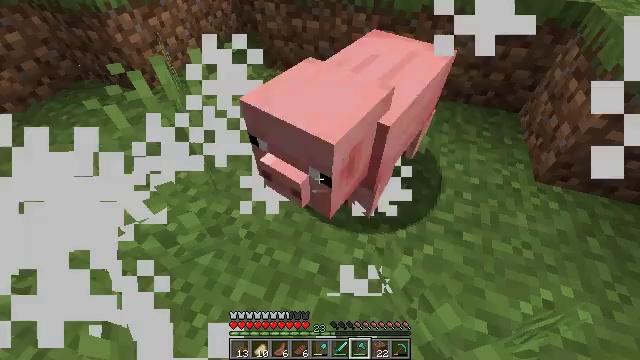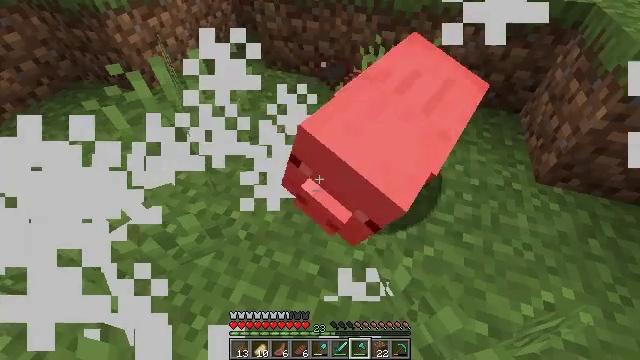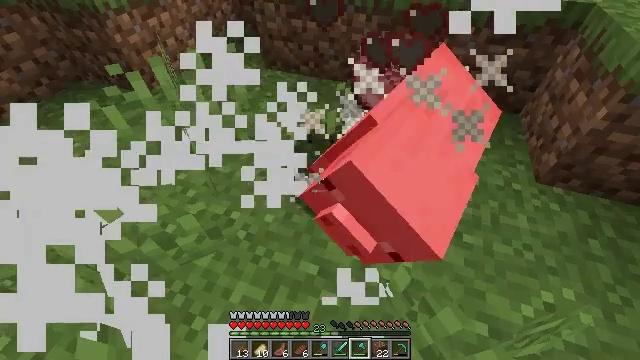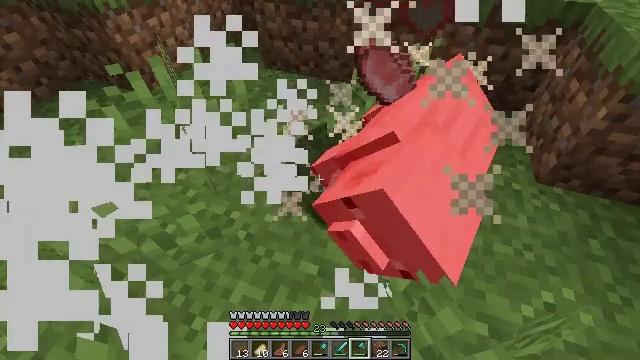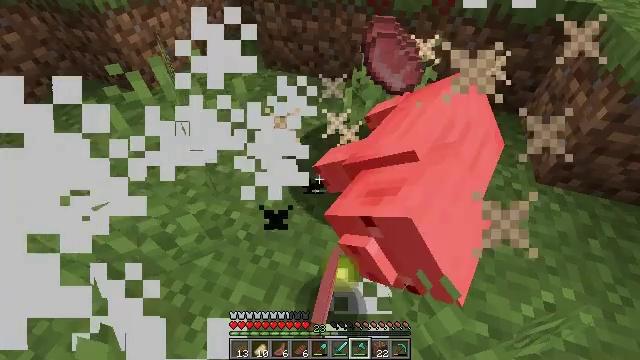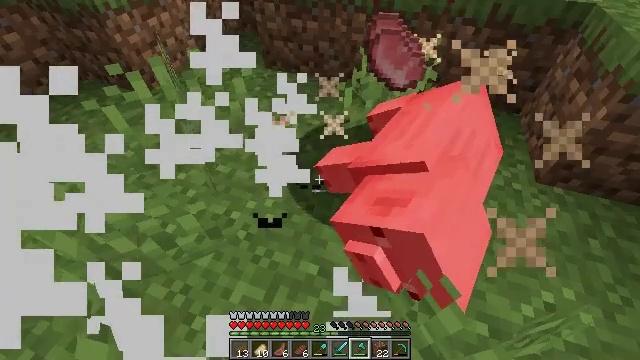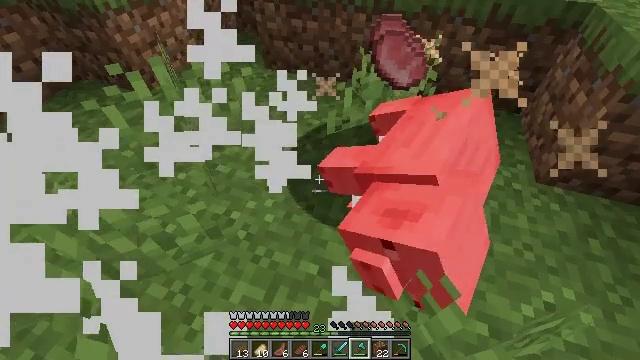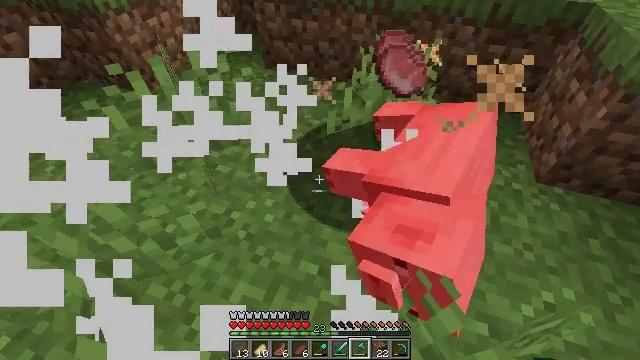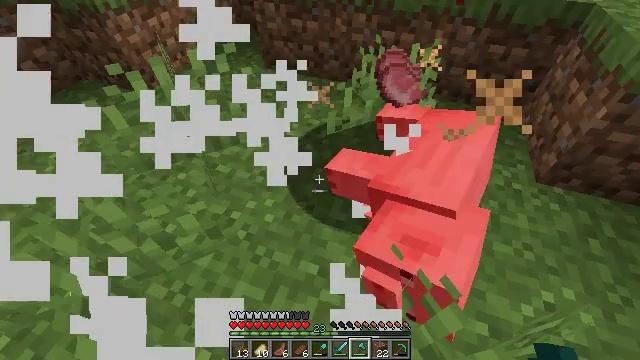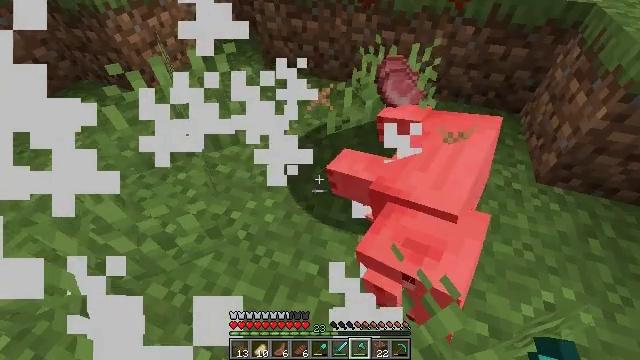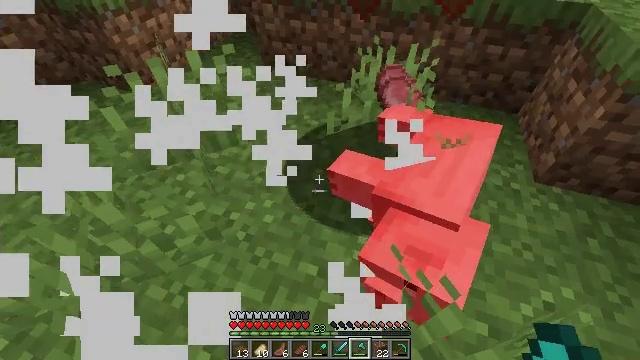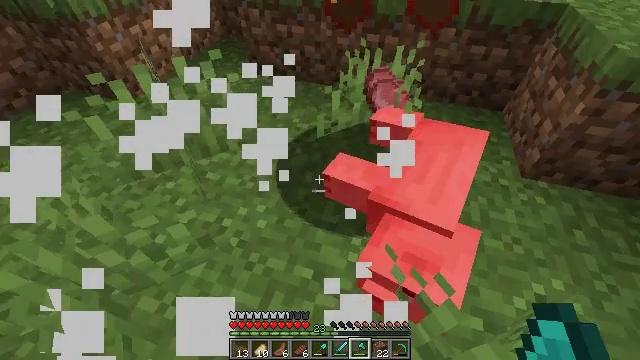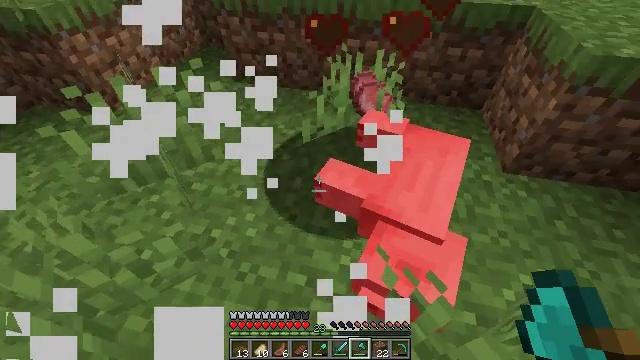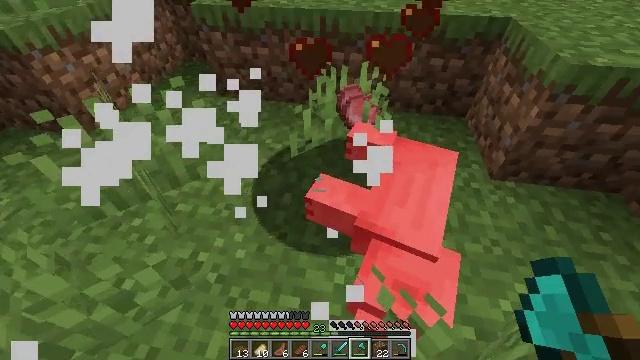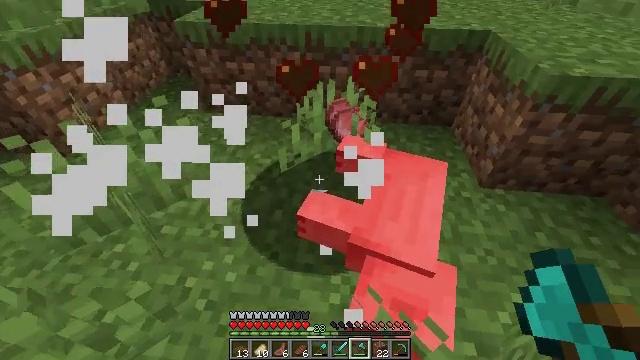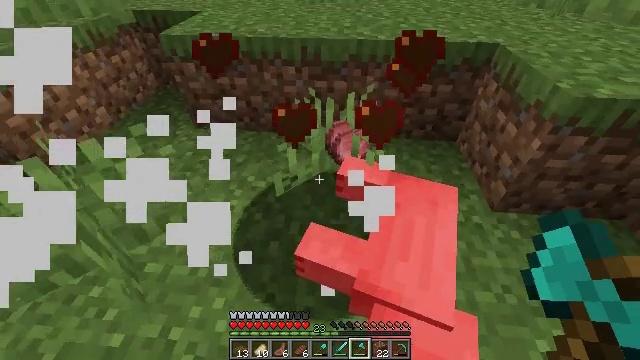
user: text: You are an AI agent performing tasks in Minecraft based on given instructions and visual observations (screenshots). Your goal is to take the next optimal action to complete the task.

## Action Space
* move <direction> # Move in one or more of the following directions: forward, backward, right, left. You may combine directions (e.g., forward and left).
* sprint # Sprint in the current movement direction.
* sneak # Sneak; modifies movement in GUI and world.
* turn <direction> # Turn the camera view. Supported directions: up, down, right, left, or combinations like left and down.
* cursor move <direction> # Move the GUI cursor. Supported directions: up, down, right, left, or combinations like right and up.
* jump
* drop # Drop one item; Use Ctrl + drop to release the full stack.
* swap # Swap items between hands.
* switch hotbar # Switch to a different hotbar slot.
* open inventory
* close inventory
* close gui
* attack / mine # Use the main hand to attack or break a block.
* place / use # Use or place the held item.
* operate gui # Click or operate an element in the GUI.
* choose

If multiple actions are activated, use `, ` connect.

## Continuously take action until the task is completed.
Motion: motion action
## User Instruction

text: Collect fern using your hands.
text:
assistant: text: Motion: no_op
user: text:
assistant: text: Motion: no_op
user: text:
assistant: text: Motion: no_op
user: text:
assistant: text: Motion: no_op
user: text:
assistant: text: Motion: no_op
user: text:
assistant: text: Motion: no_op
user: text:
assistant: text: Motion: no_op
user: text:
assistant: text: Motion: no_op
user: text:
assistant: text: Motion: no_op
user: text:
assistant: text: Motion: no_op
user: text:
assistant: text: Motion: turn right
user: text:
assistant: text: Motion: turn right and up
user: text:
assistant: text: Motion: move forward, turn right and up
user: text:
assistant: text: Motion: move forward, turn right and up
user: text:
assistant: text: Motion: move forward, turn right
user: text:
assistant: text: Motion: move forward
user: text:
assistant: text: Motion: move forward
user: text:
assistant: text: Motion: move forward
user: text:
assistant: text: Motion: move forward
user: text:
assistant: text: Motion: move forward
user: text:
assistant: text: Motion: move forward
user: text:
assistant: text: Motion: no_op
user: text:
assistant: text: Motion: no_op
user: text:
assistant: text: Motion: no_op
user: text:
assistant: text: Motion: no_op
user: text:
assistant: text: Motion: no_op
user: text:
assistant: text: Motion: no_op
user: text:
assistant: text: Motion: no_op
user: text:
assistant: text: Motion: no_op
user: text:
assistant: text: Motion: no_op